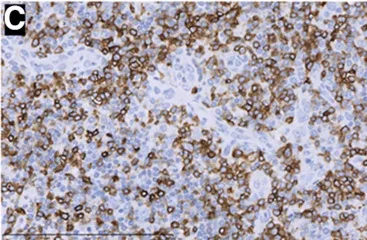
H&E staining and immunohistochemistry pictures of the mass (x400). , PD-1.
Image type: pathology (immunostaining)